Interaction volume radius: 5 \u00c5
Interaction volume height: 30 \u00c5
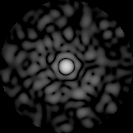
Disorder parameter: 0.8372